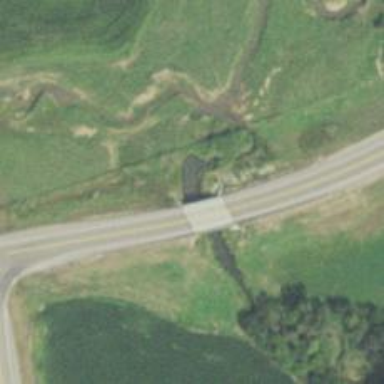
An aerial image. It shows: Tunnel-like structure resembling bridge.